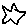
Label: star